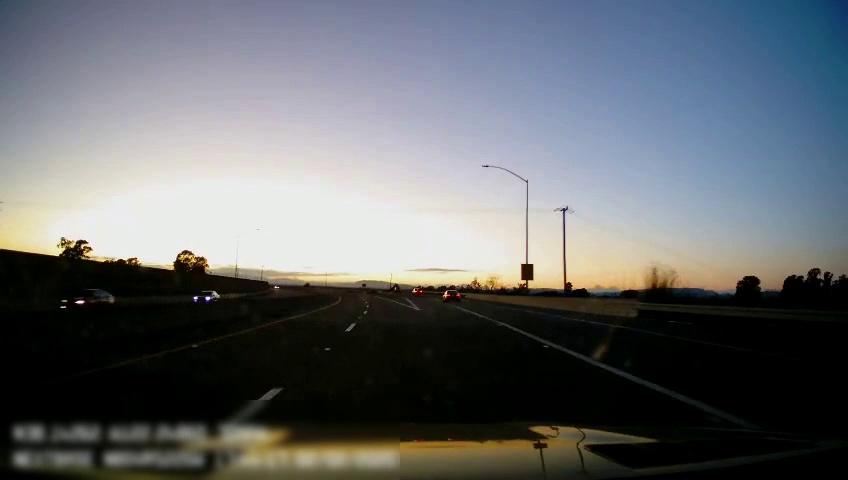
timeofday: Dusk/Dawn/Twilight
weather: Sunny
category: Drivable Space
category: Vehicles | Car
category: Vehicles | Car
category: Vehicles | Car
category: Vehicles | Car
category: Lanes | Current Lane
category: Lanes | Current Lane
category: Lanes | Current Lane
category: Lanes | Alternate Lane
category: Lanes | Alternate Lane
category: Lanes | Alternate Lane